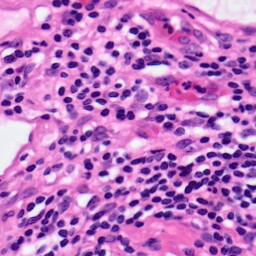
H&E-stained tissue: Pancreatic